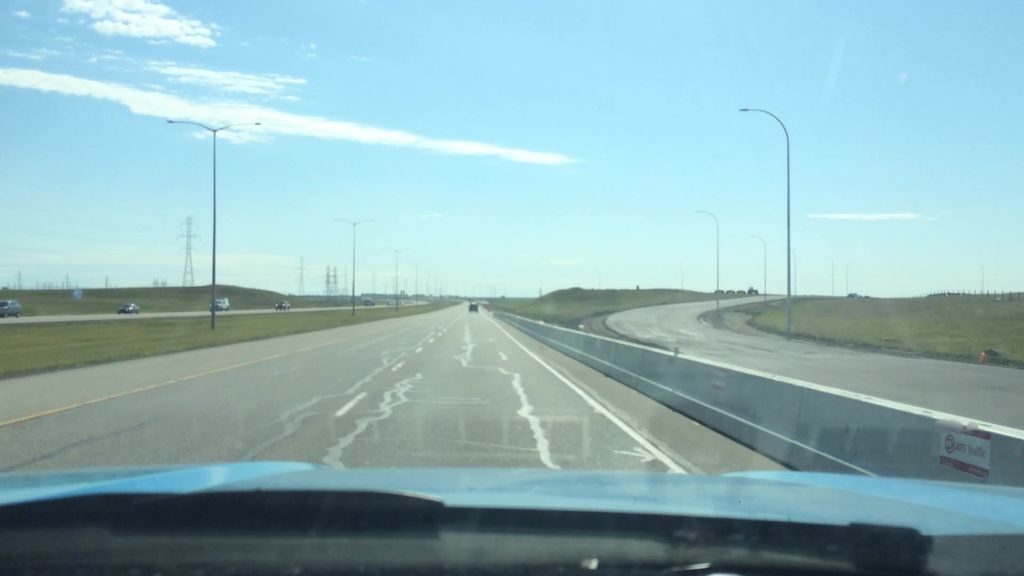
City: calgary